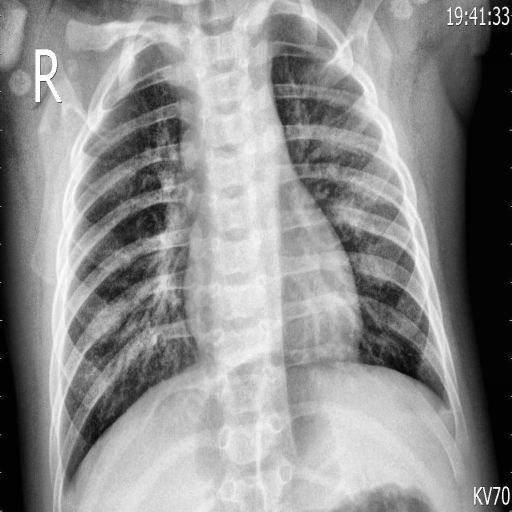
Finding: PNEUMONIA